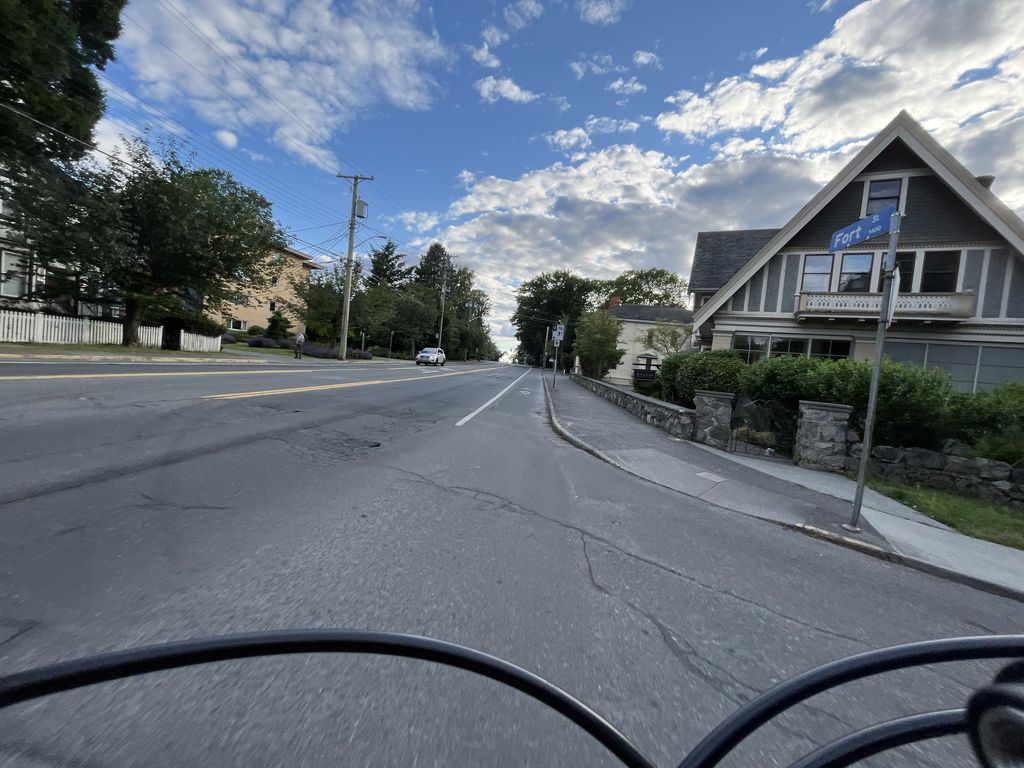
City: victoria